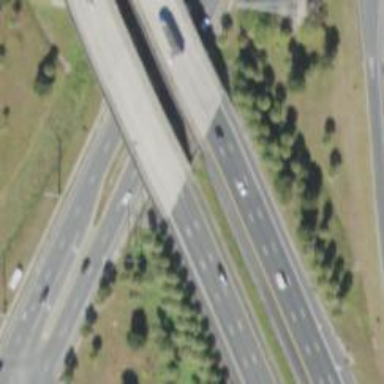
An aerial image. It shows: Beam bridge on motorway.